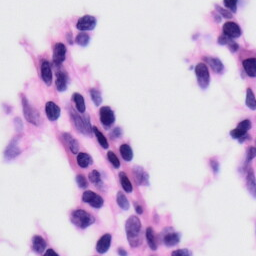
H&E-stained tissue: Skin